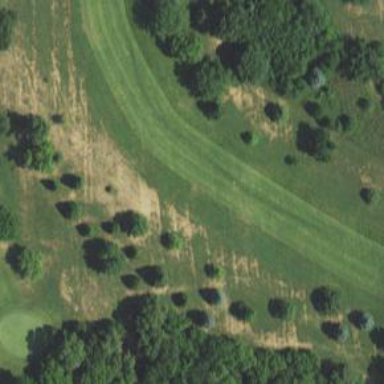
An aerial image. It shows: View of golf hole.